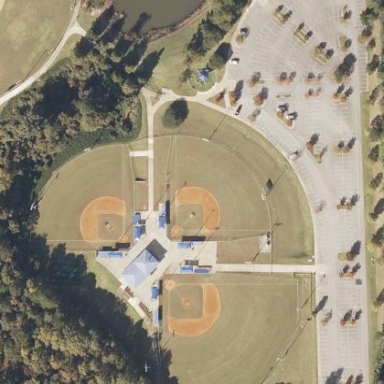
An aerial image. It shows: Baseball pitch for leisure land.